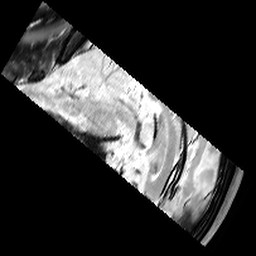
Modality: T1w
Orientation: sagittal
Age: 24
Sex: male
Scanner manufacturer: siemens
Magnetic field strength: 3 T
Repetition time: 6.5 s
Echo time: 0.016 s